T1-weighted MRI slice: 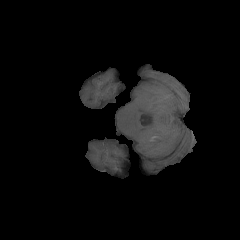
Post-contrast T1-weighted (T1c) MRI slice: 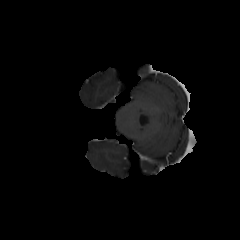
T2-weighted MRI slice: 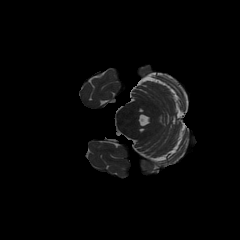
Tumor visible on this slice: no